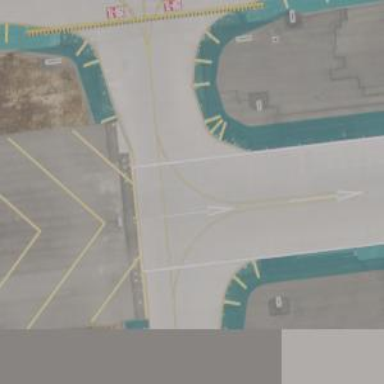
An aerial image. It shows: View of taxiway at the airport.